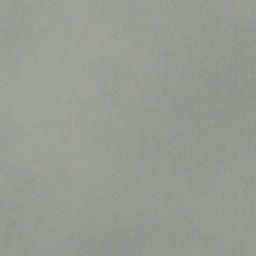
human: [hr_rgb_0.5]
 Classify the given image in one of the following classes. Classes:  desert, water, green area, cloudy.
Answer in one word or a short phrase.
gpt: cloudy